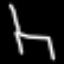
Label: chair